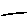
Label: line